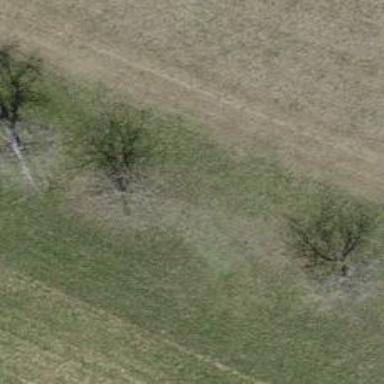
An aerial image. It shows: Mixed leaf-type deciduous tree.